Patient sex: M
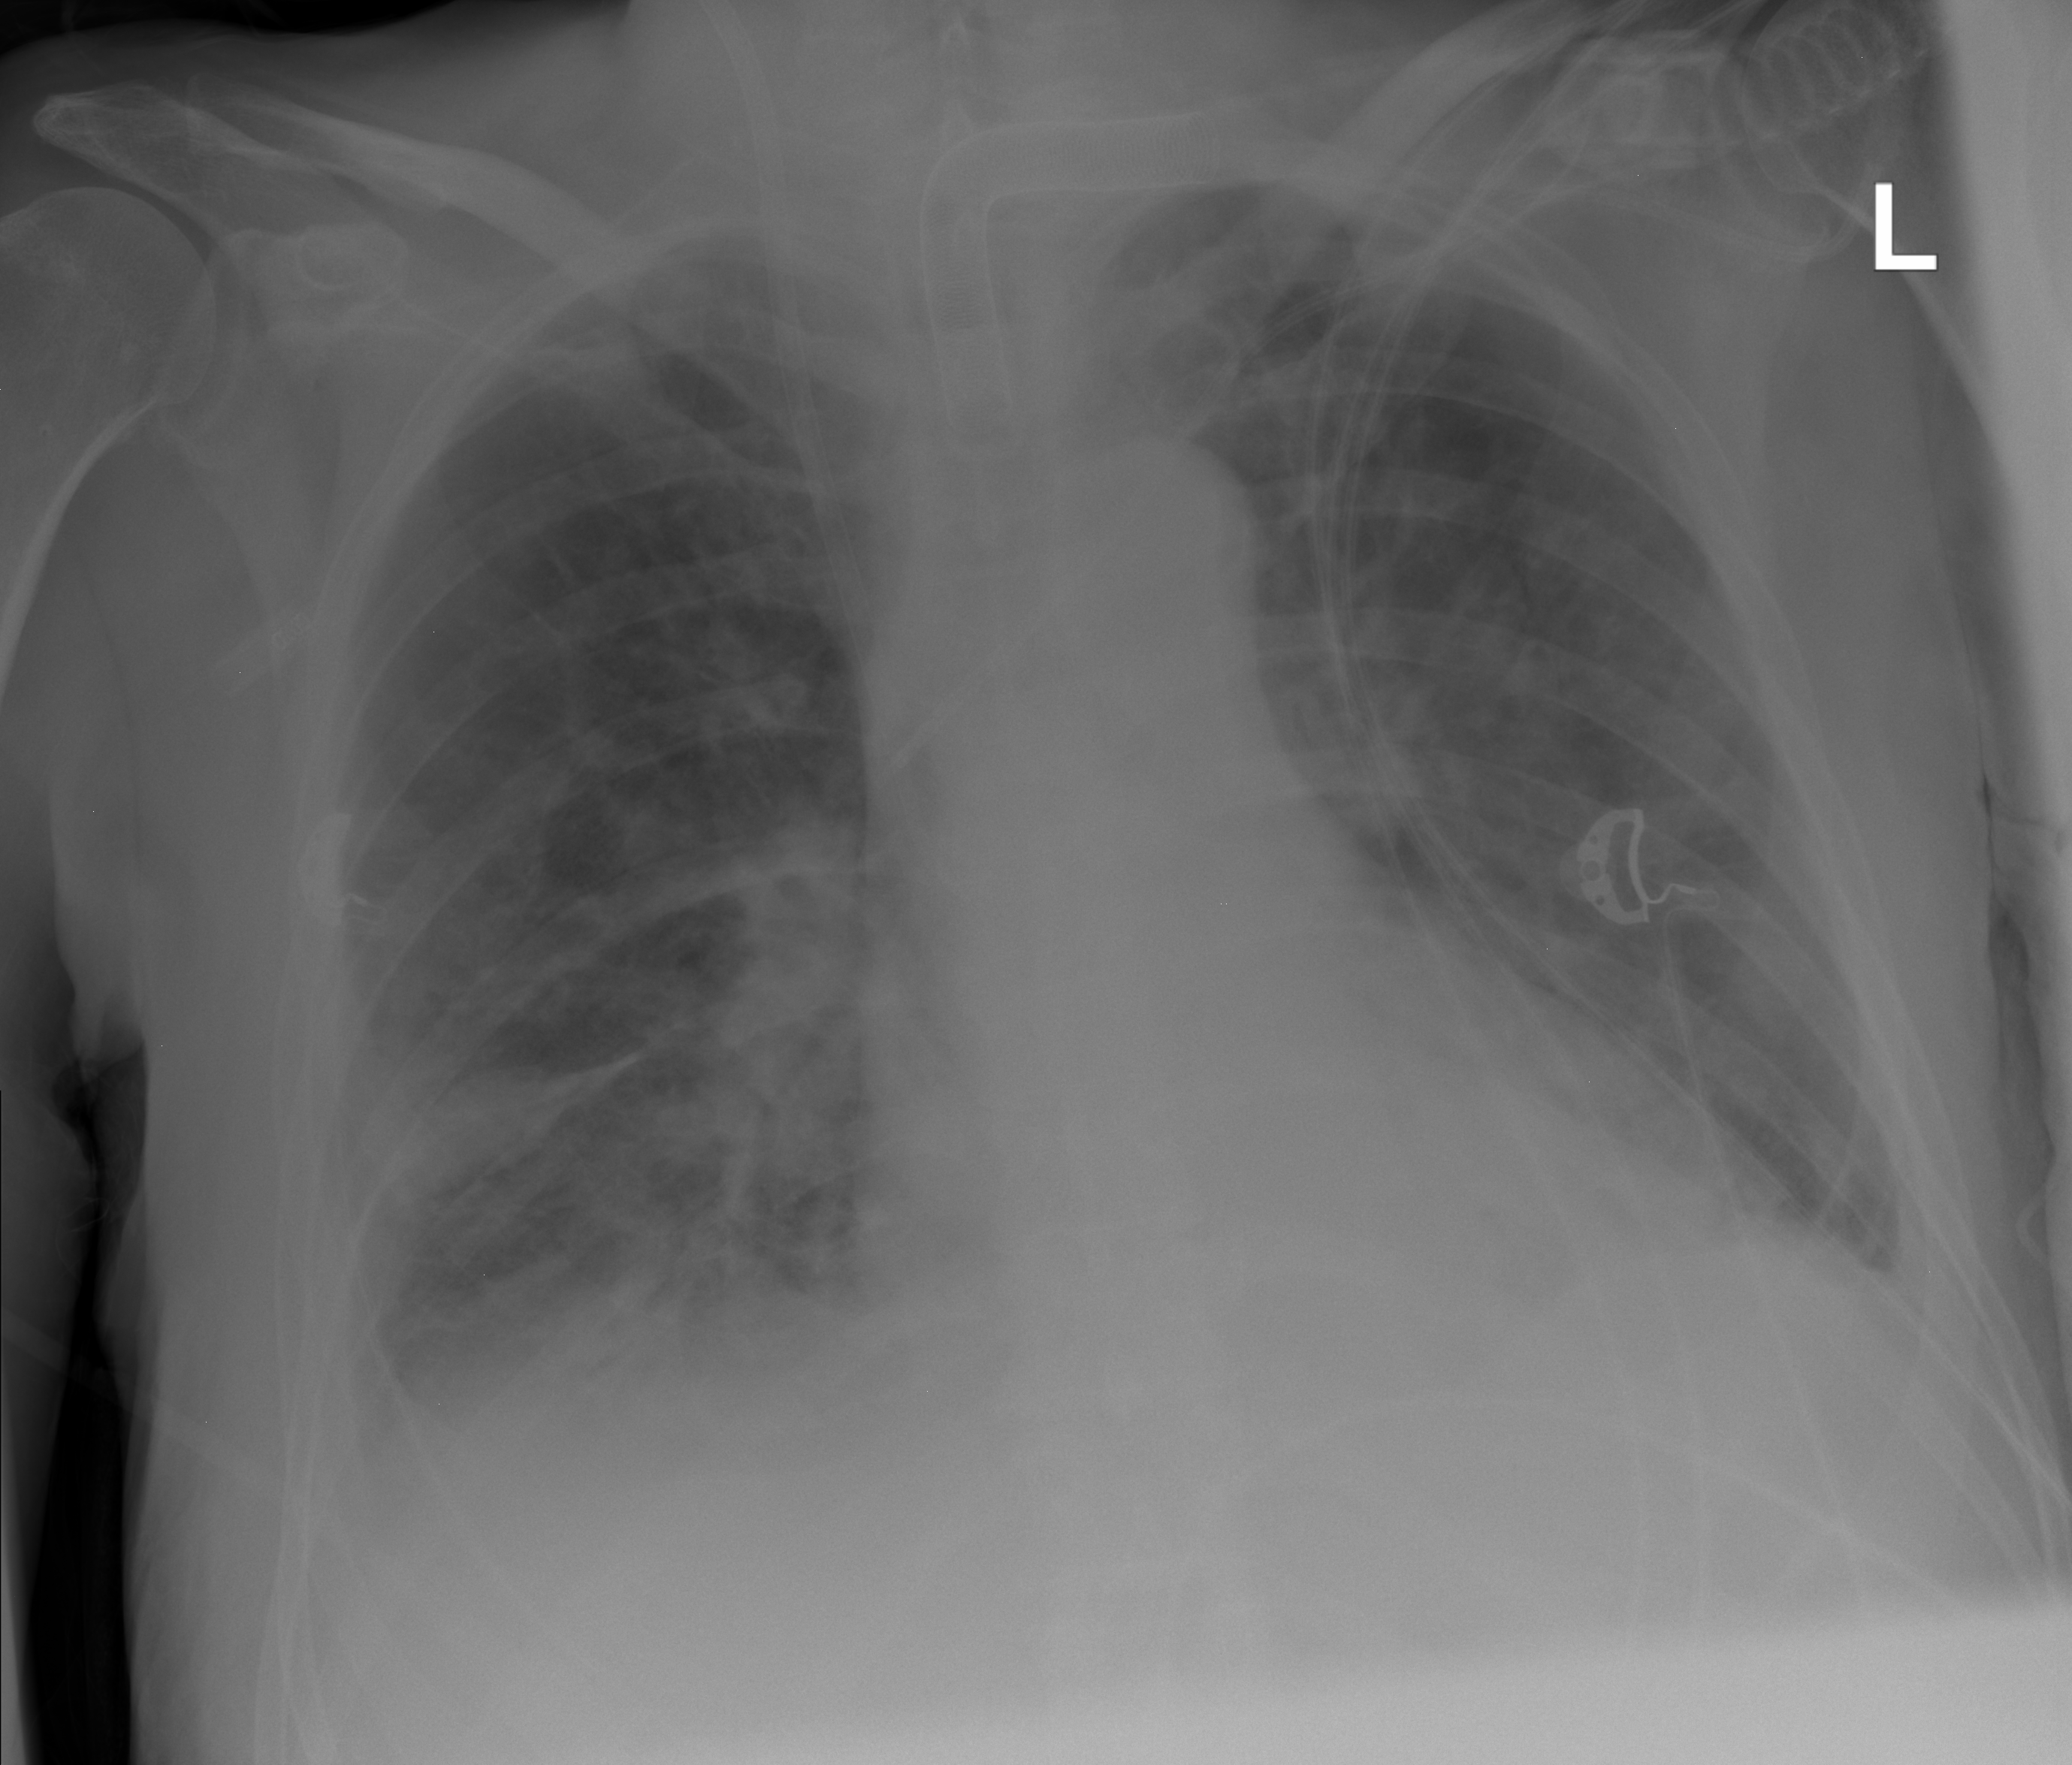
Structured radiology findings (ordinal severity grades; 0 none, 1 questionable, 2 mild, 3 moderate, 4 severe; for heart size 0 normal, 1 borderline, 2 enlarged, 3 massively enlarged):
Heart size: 2
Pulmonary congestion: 0
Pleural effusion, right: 2
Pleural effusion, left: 2
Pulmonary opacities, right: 3
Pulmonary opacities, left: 0
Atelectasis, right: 2
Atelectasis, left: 0